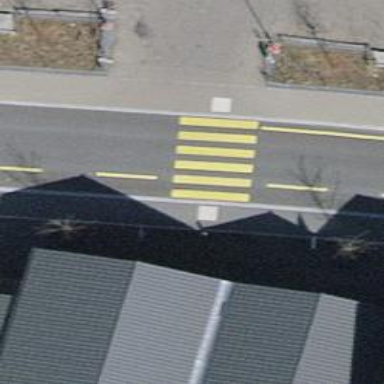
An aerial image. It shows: Uncontrolled zebra crossing on the road.